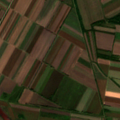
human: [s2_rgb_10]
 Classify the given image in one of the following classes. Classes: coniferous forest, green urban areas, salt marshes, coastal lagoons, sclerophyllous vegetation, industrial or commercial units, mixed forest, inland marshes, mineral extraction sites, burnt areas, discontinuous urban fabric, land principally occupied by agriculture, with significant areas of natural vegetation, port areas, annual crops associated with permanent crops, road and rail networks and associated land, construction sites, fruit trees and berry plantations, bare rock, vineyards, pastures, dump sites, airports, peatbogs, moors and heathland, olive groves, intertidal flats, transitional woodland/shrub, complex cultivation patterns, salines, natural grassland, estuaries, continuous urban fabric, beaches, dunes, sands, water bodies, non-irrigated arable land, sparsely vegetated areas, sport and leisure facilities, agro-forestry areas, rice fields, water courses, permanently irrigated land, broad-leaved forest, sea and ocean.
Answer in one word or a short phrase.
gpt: non-irrigated arable land, land principally occupied by agriculture, with significant areas of natural vegetation